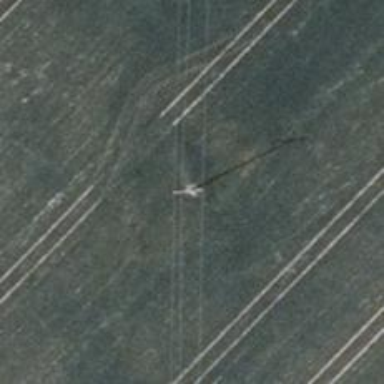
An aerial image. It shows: Power pole.